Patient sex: M
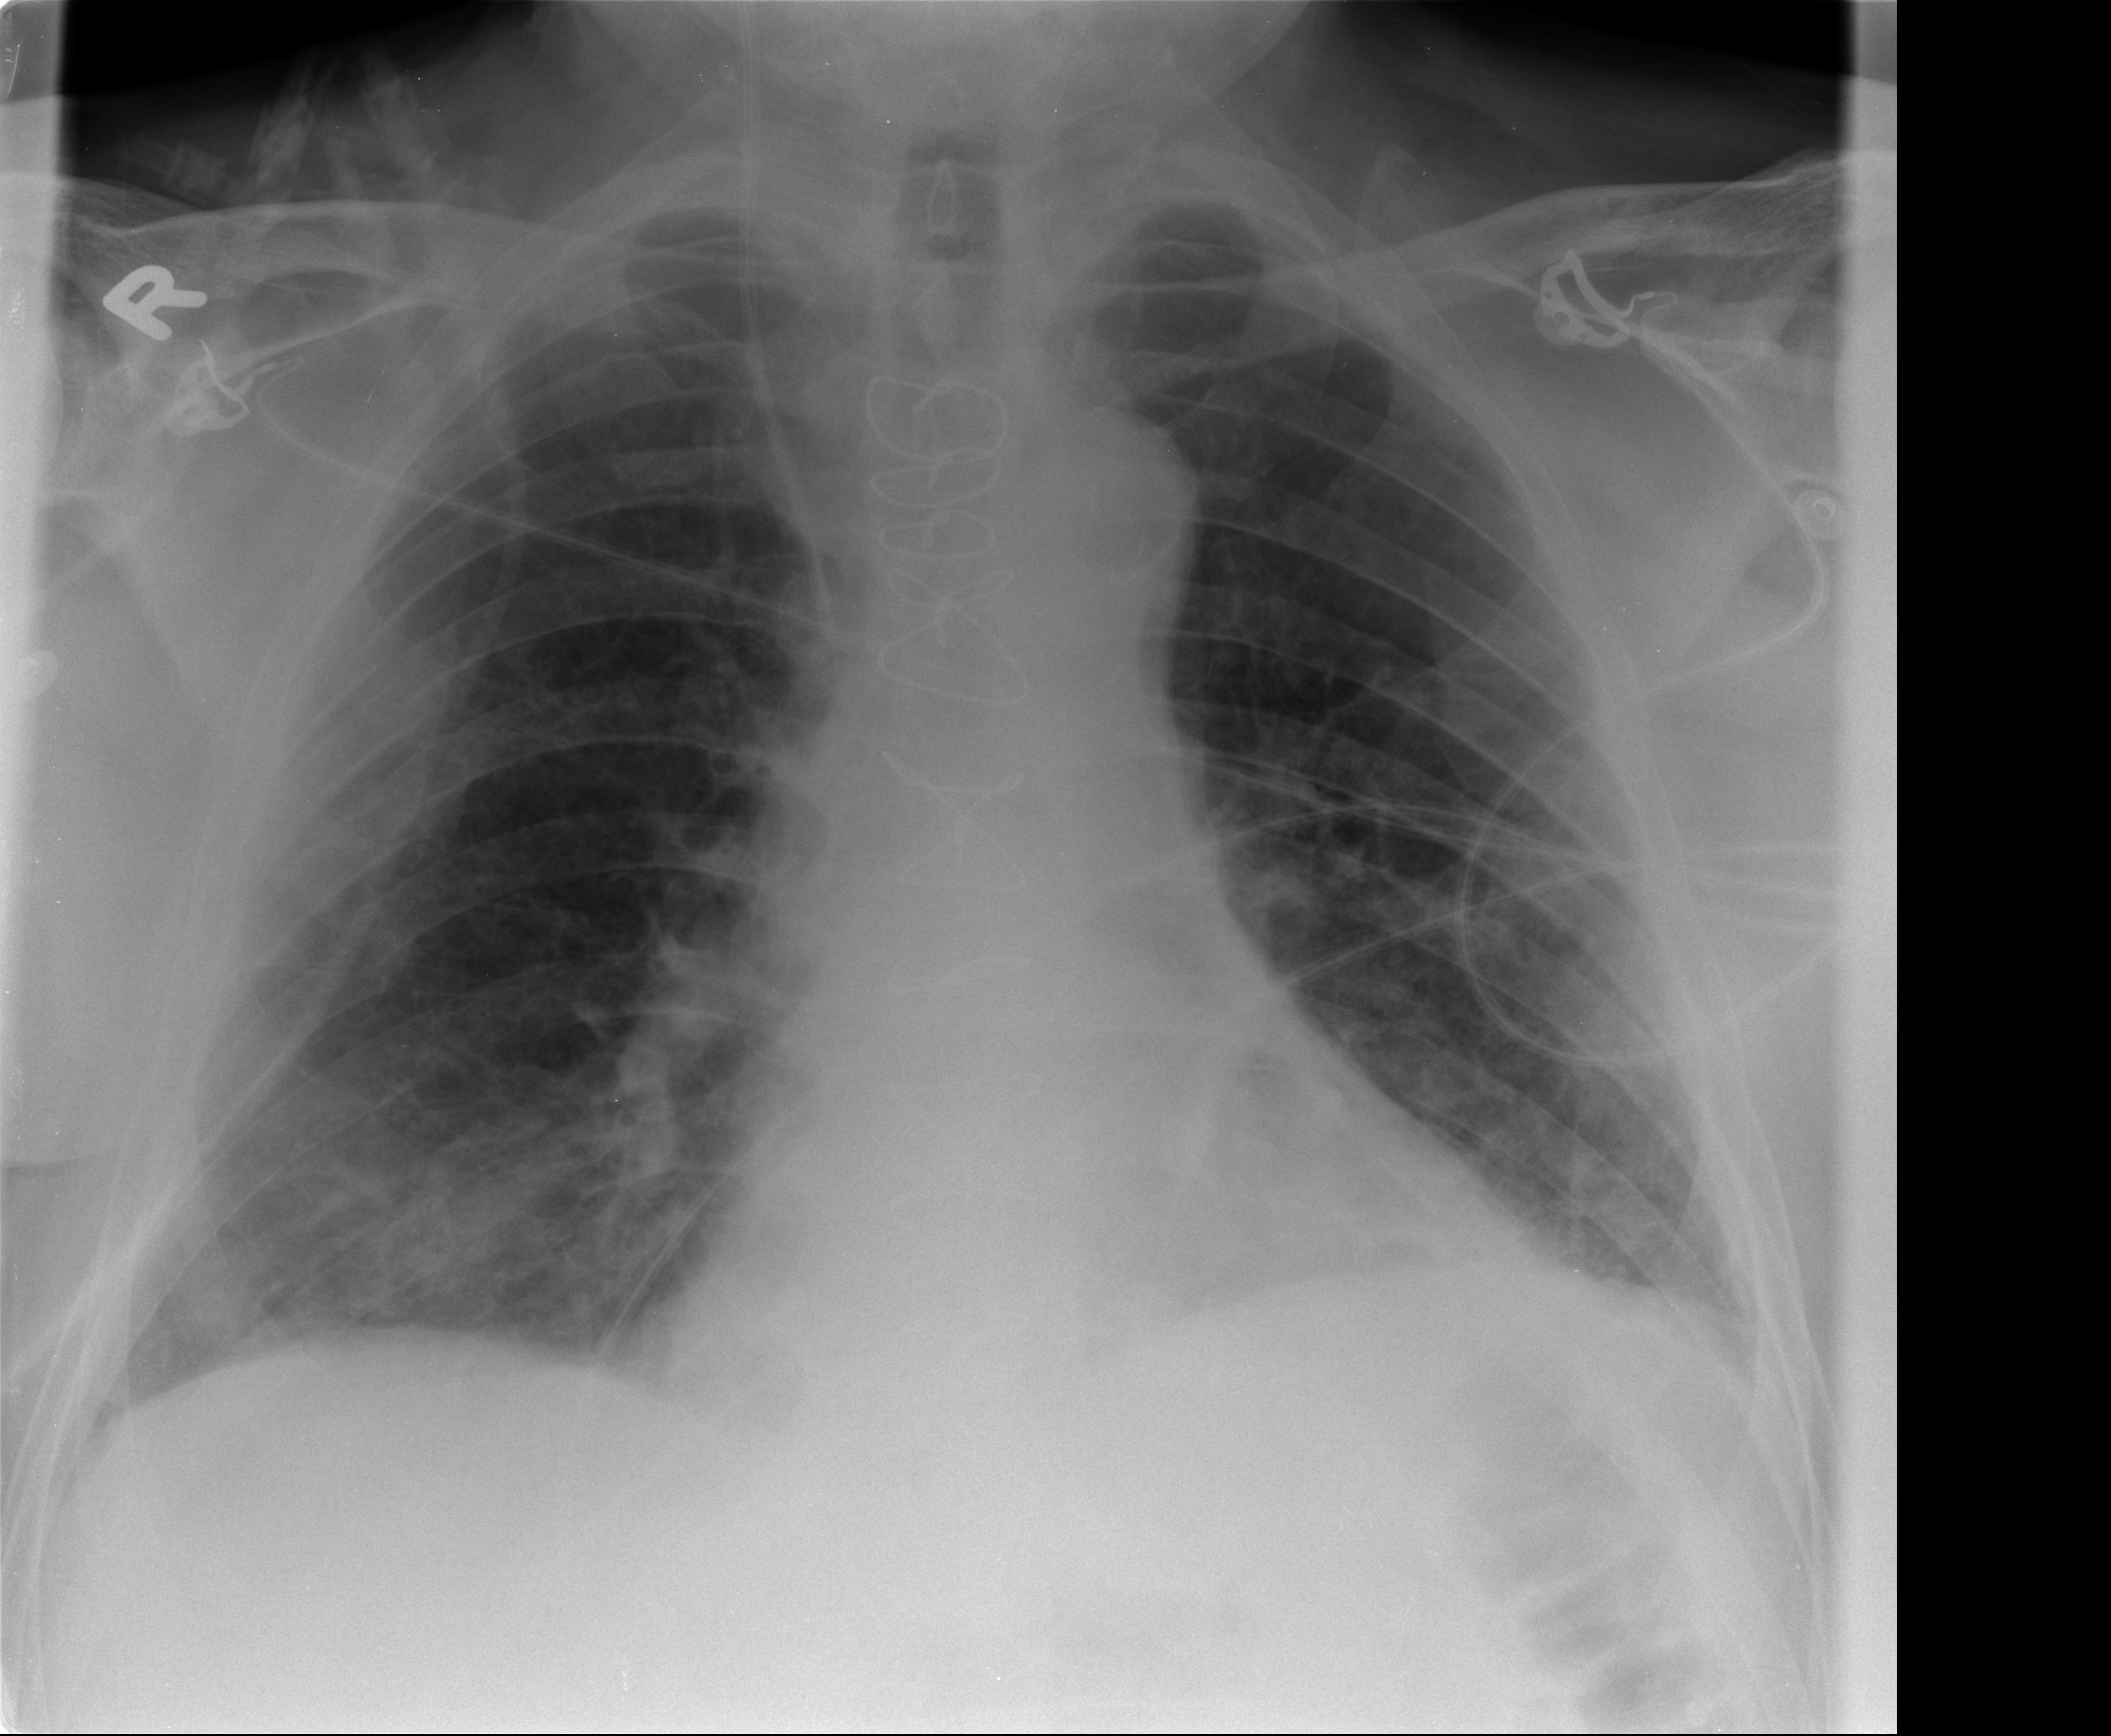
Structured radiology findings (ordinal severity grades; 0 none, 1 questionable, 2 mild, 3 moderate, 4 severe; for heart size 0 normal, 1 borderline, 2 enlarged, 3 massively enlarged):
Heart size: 0
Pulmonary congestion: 2
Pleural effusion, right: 0
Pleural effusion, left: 0
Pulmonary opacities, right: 3
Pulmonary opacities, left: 2
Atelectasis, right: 2
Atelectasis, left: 2